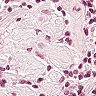
Metastatic tissue present: no